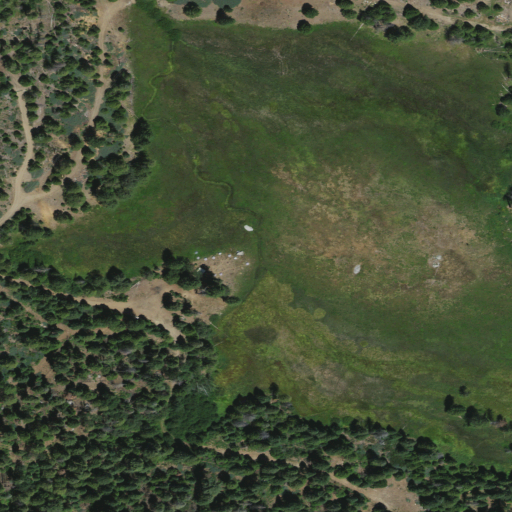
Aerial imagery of plain(s) in California named Ely Meadow containing herbaceous wetlands, evergreen forest, woody wetlands, and shrub